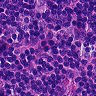
Metastatic tissue present: no